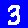
Digit: 3